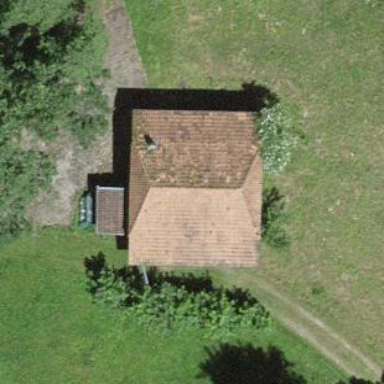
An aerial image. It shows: Rural barn.